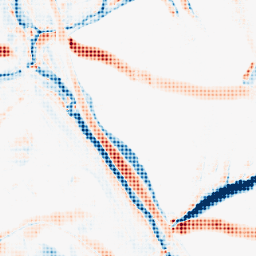
Category: morphological
Decomposition family: morphological_rect
Decomposition parameters: operation: average
width: 10
height: 20
Upsampling method: sinc_blackman
Upsampling parameters: scale: 8
kernel_size: 8
Upsampling scale: 8